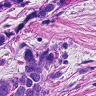
Metastatic tissue present: yes